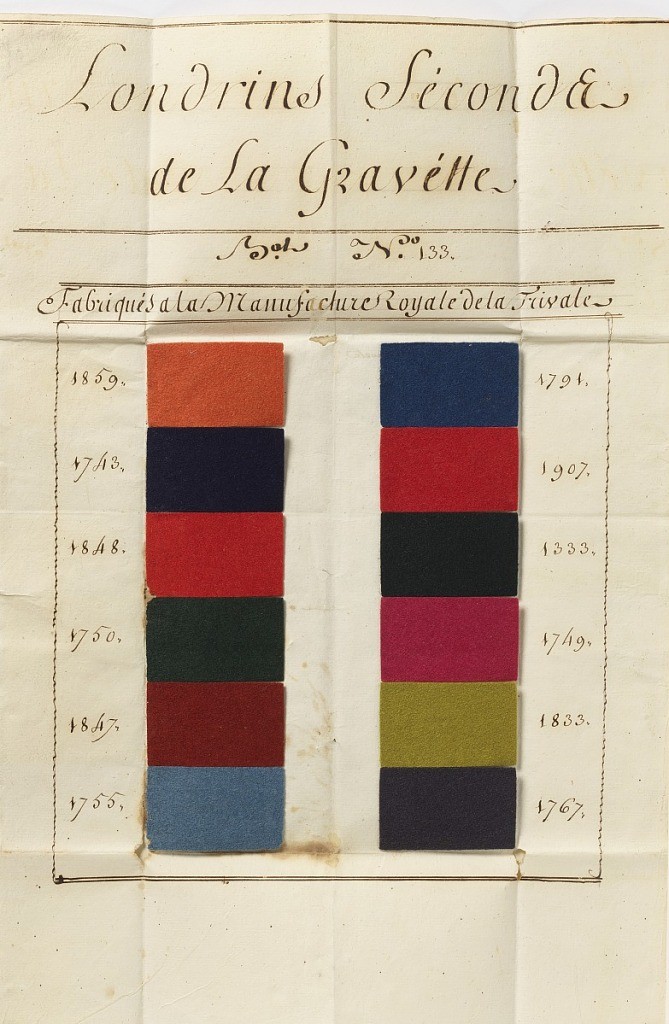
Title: Sample sheet
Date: ca. 1750
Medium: paper and wool Technique: felted plain weave
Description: Folded paper with twelve samples in very bright colors mounted on thin board. Probably used for uniforms. Samples are mounted in equal two columns with a number next to each one.